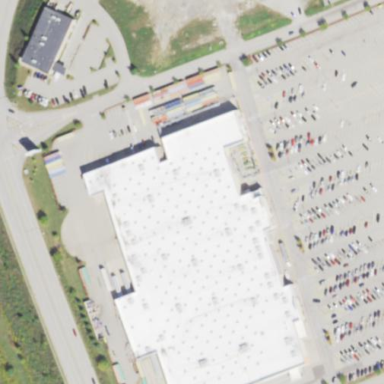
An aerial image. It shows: Commercial building housing supermarket.